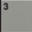
Piece: xx